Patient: sex F, age 29
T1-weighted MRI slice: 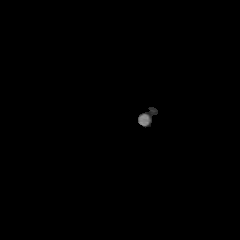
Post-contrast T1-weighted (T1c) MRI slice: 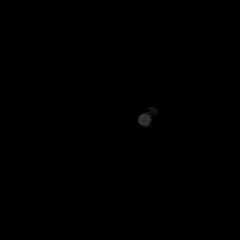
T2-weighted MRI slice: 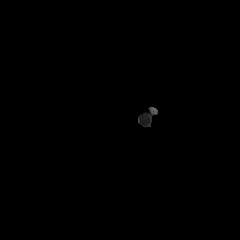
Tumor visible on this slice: no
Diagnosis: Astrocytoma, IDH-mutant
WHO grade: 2